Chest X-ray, PA view. Patient: 52 years old, sex F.
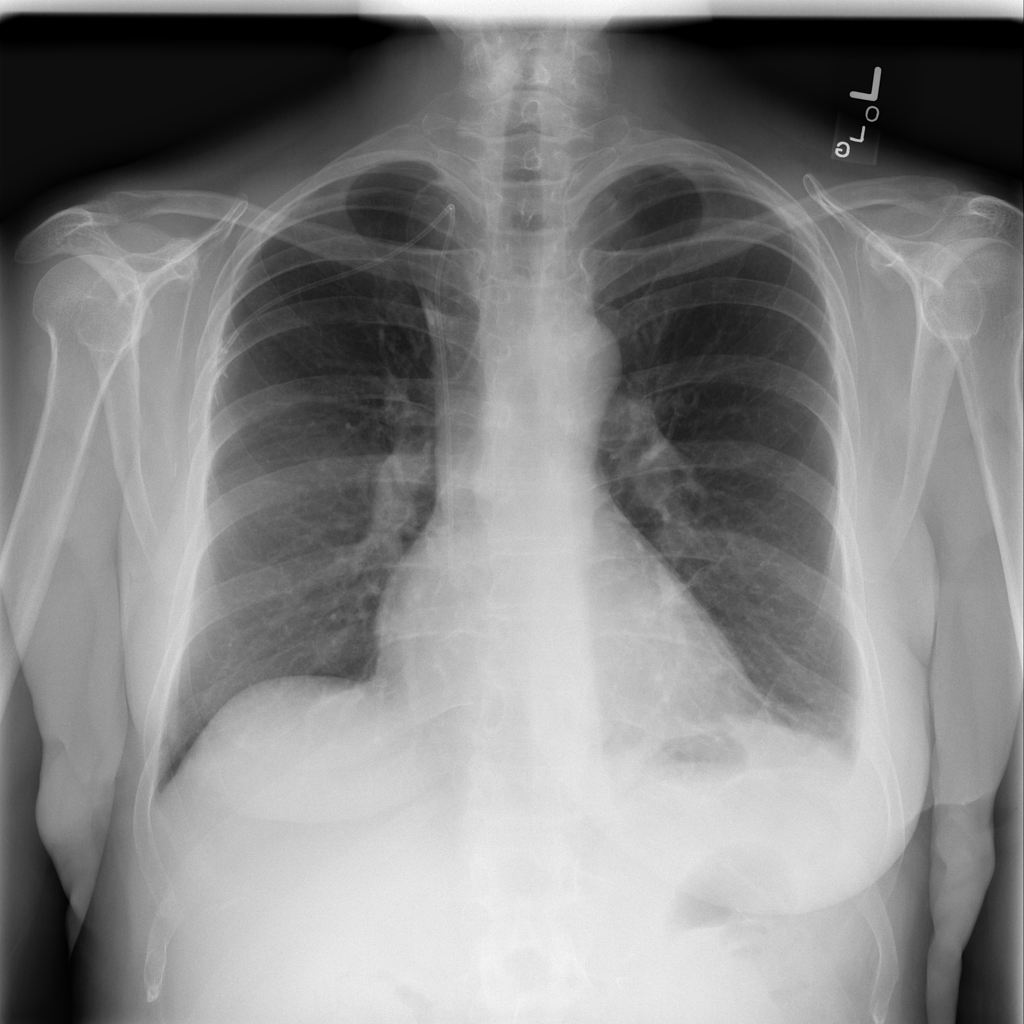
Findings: Effusion